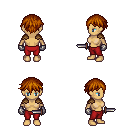
a pixel art fantasy rpg character, female body template, human, tanned skin, leather shoulder armor, red pants, brunette short bangs hairstyle, metal gloves, dagger, four views (front, back, left, right), 2x2 character sprite sheet, small pixel art, hard edges, no anti-aliasing